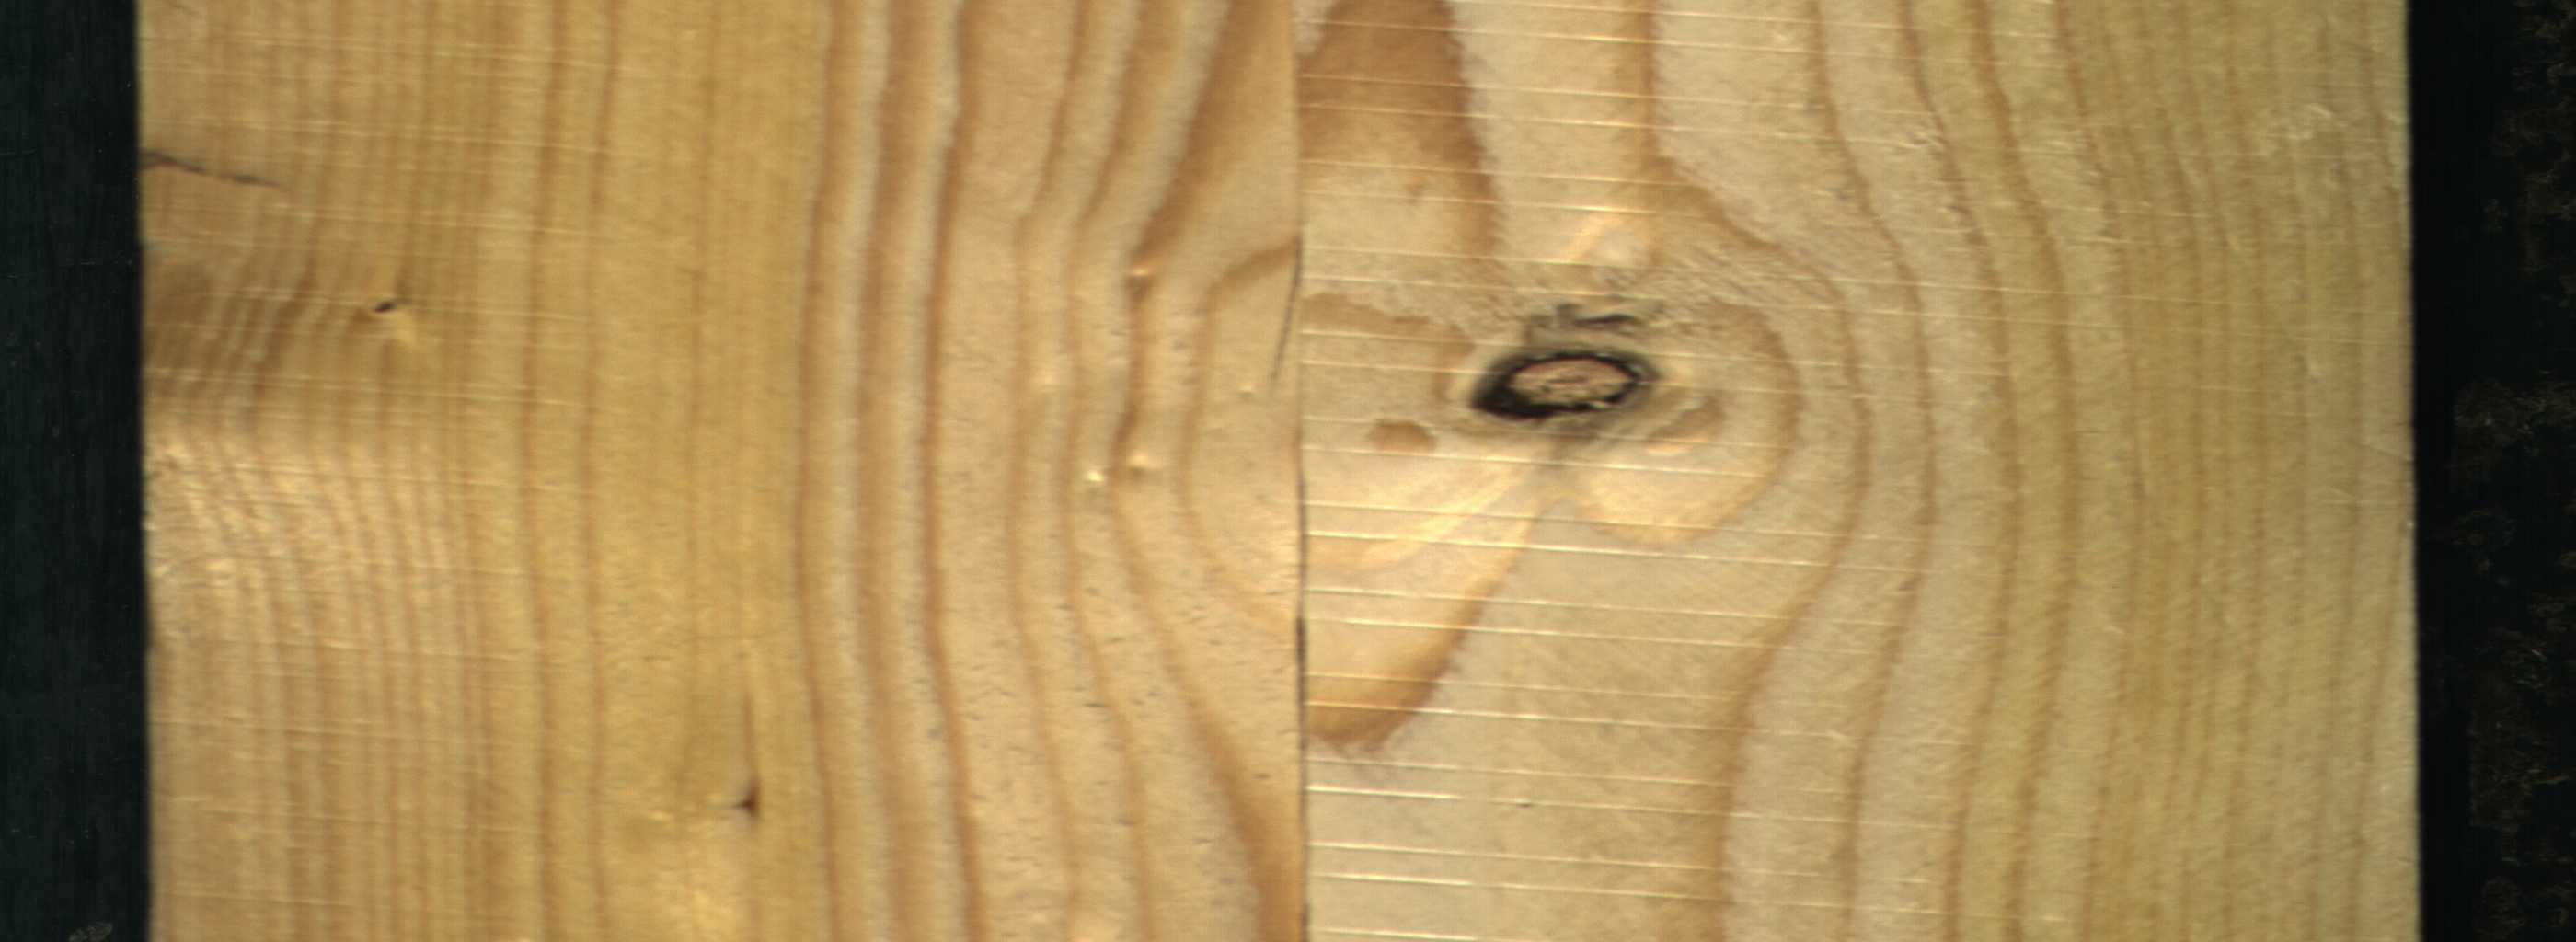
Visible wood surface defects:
Dead_Knot